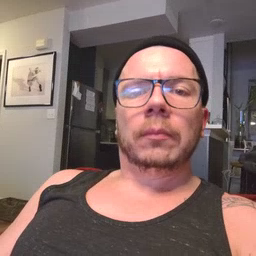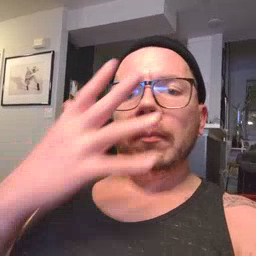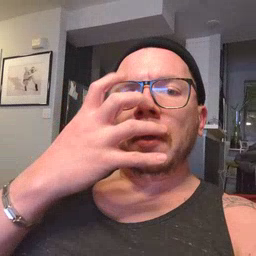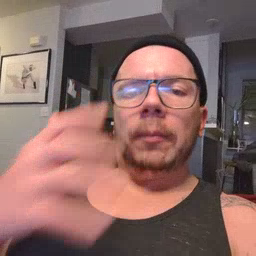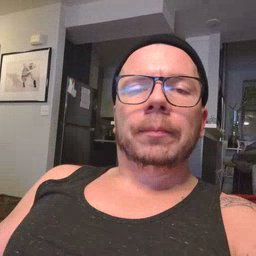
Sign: mad